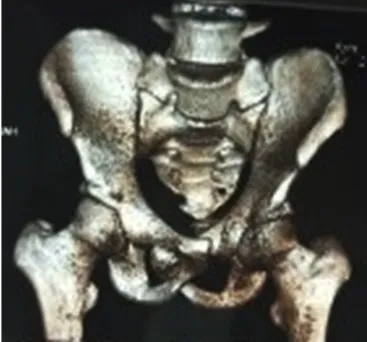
Pelvic CT scan showing overlapped pubic symphysis, with the left pubic symphysis locked into the right obturator foramen. A. Front view.
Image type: radiology (ct)